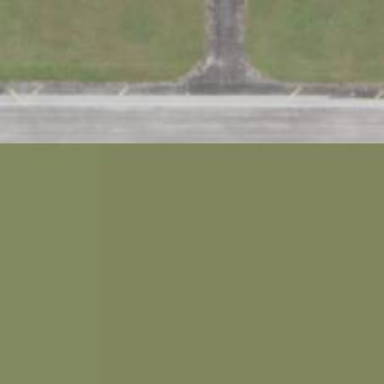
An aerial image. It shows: Image of taxiway at airport.